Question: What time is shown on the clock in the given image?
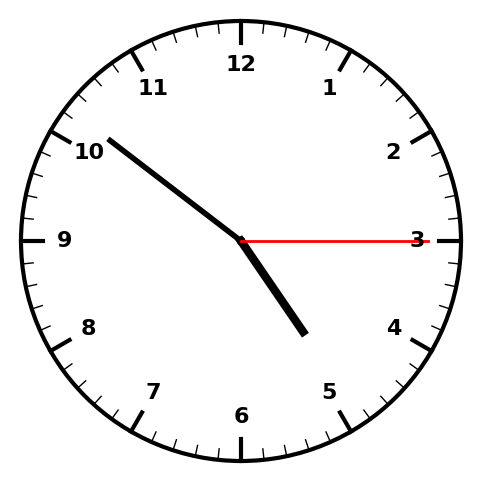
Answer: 04:51:15